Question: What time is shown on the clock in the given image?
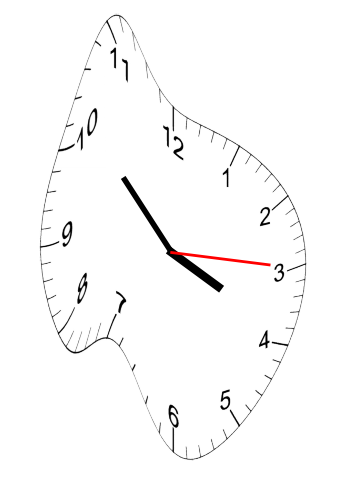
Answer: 03:52:15